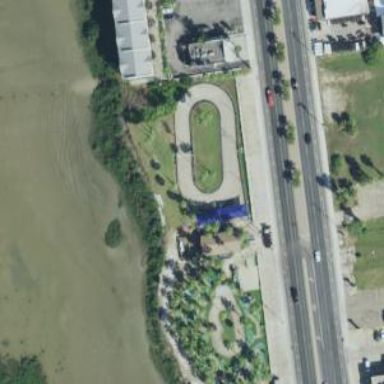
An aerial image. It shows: Miniature golf leisure land.